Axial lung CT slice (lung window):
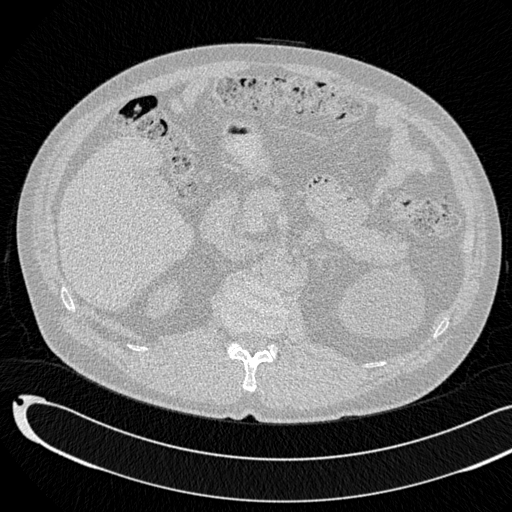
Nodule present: no